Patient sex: M
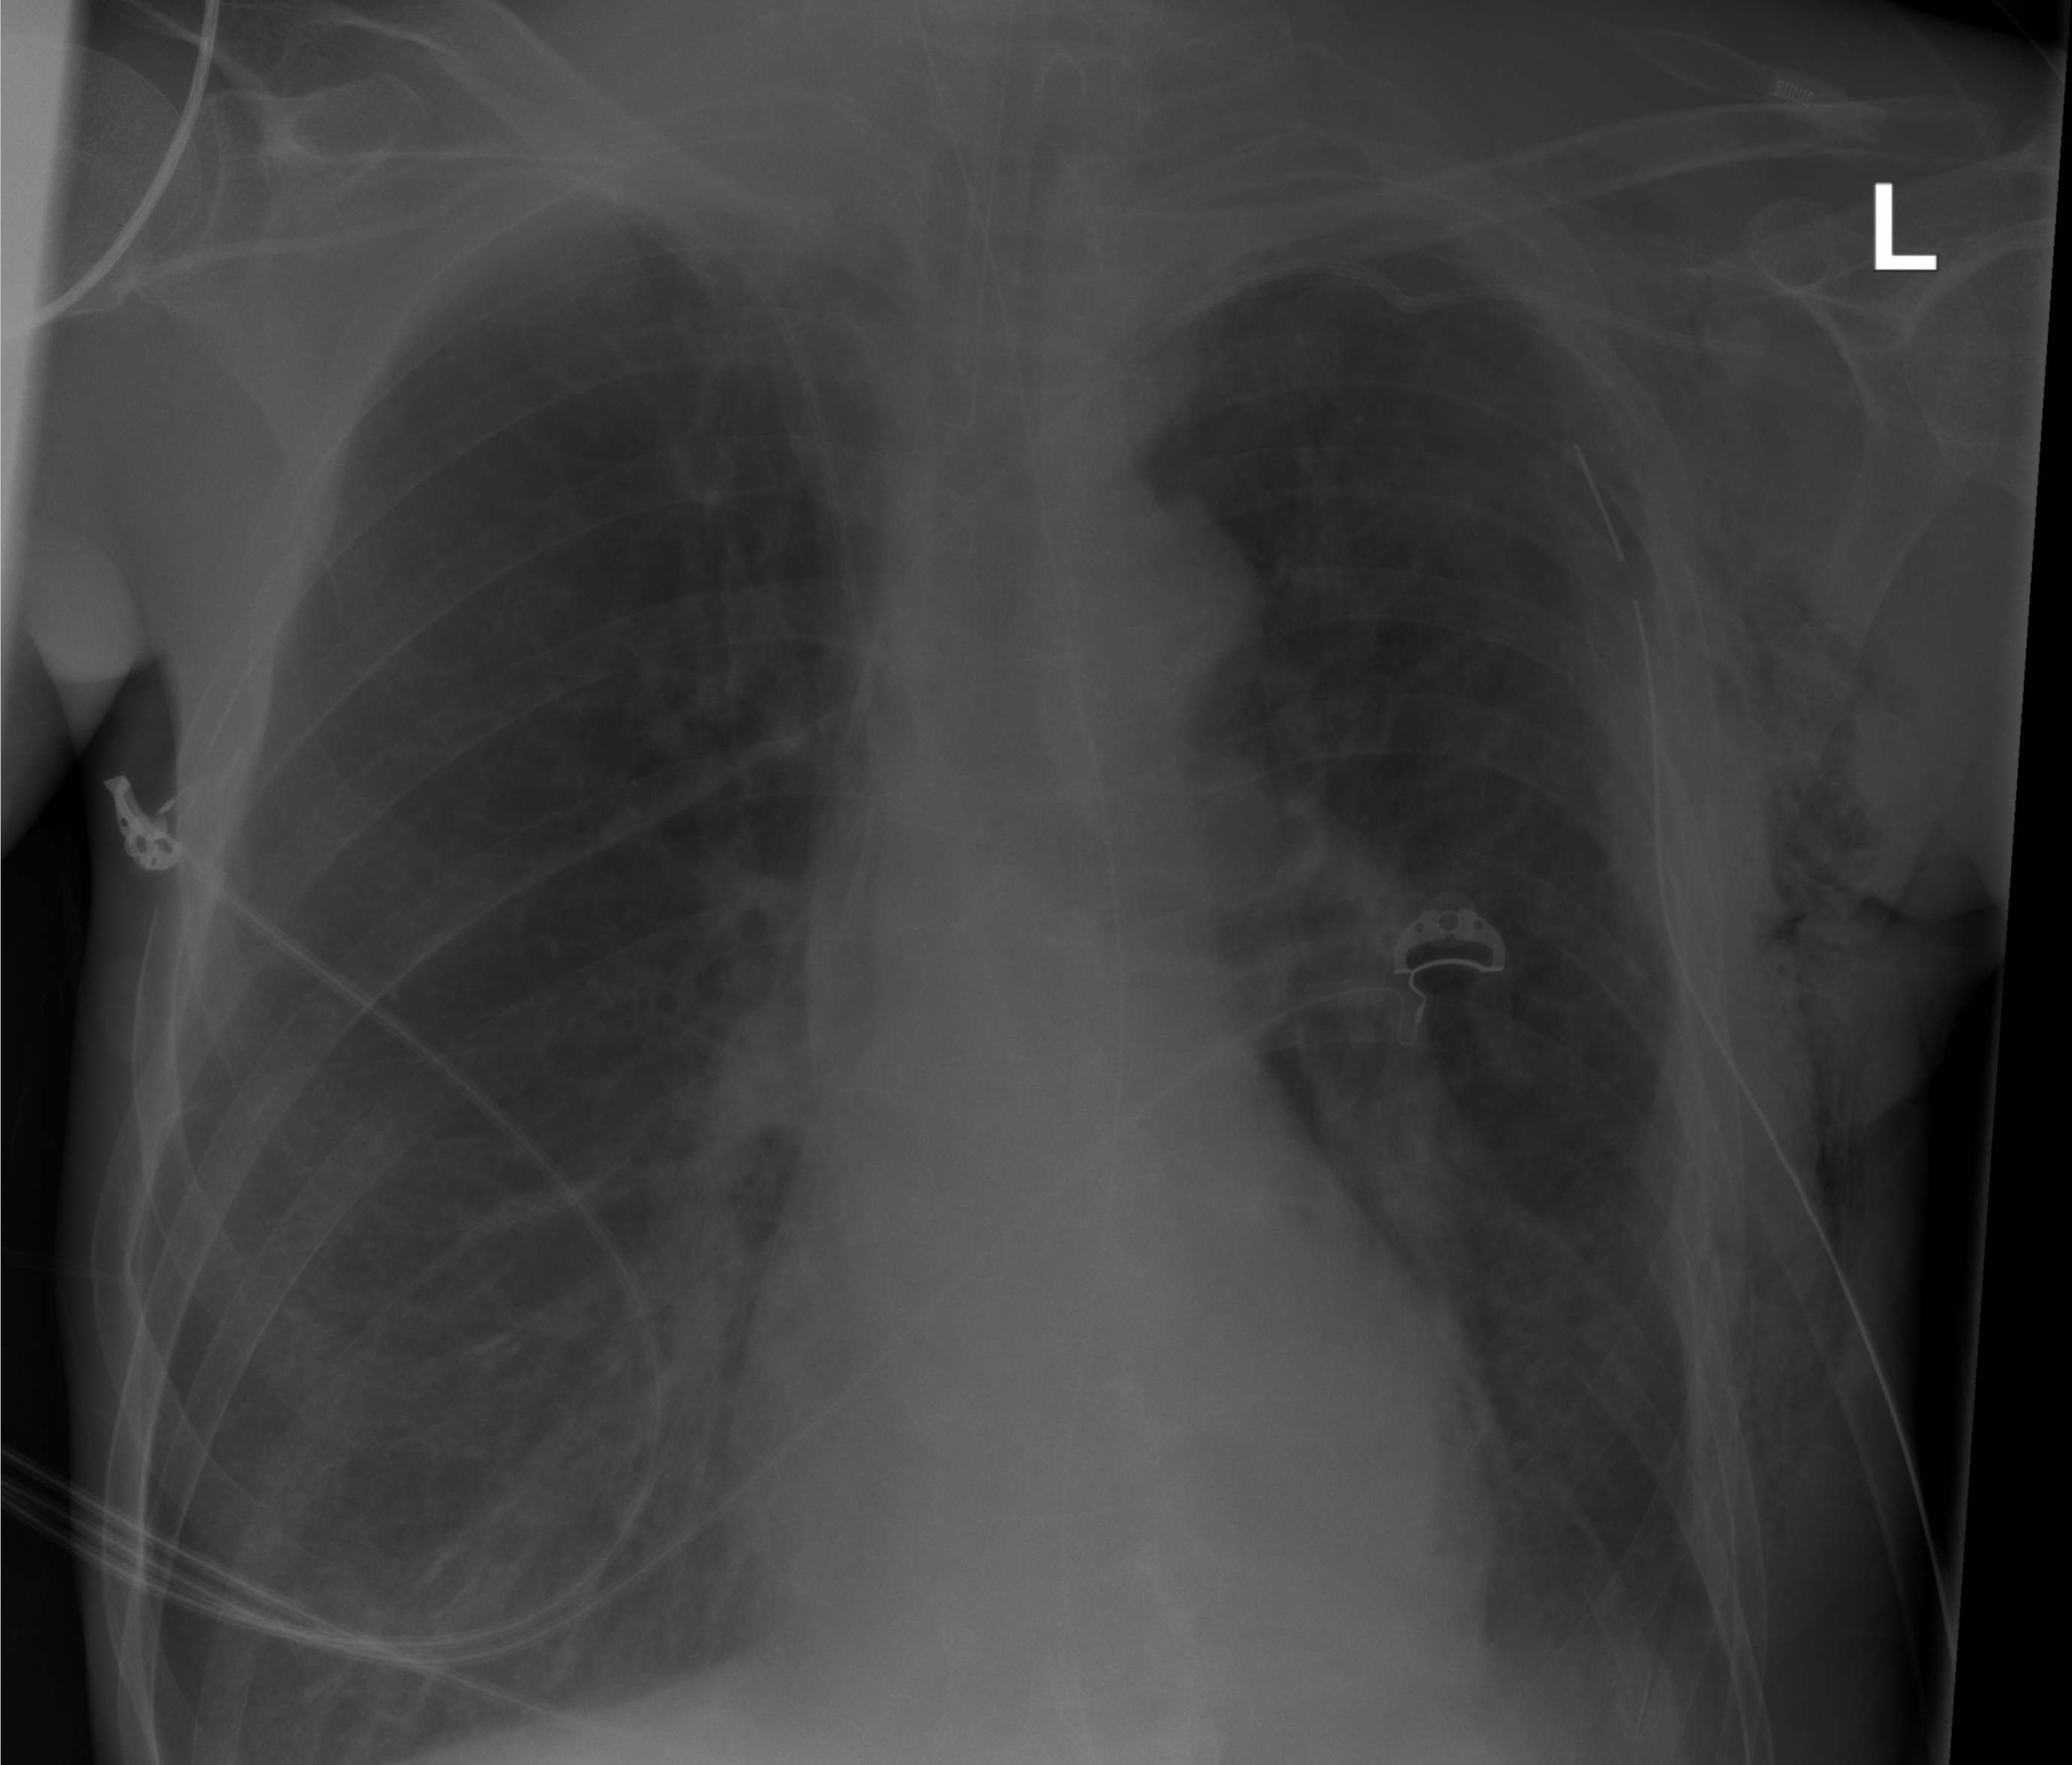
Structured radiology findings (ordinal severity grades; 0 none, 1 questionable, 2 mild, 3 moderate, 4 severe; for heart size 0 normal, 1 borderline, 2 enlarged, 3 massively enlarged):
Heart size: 0
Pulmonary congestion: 0
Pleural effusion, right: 0
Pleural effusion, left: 0
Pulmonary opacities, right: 2
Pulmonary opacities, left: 1
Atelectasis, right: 2
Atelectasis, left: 2